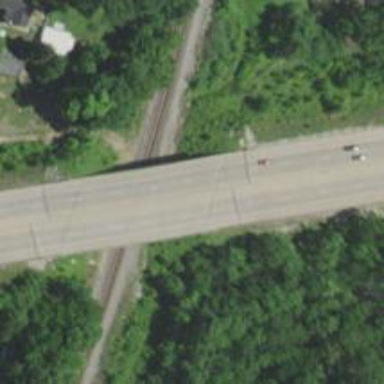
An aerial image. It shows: Primary highway bridge on expressway.